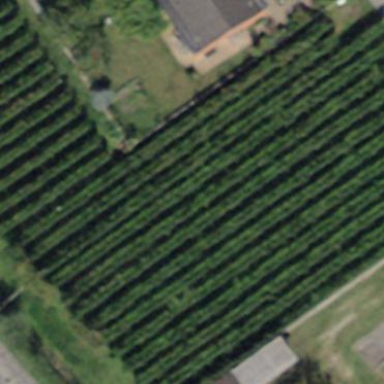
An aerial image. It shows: Vineyard with grape crops.